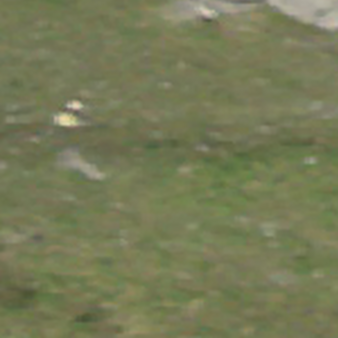
Label: other